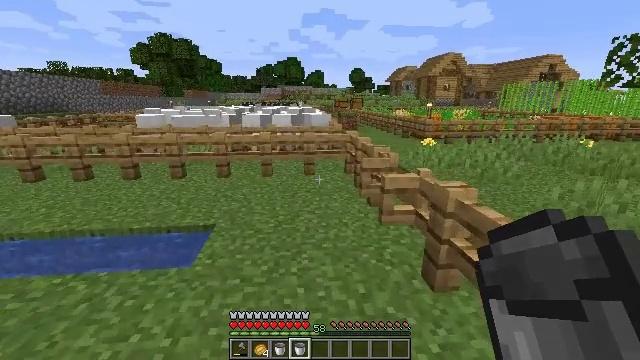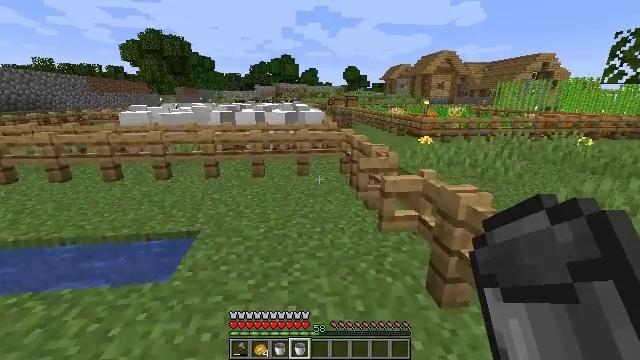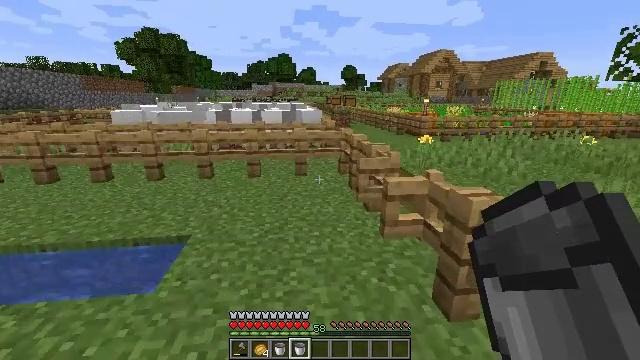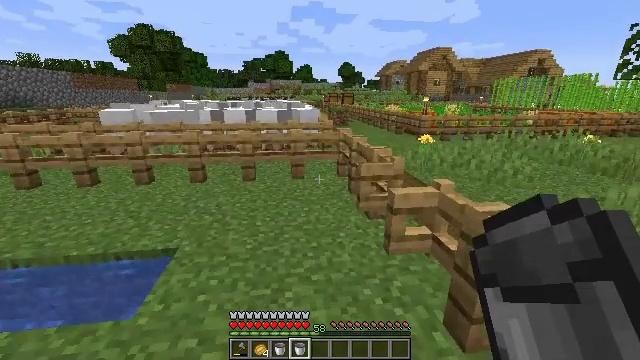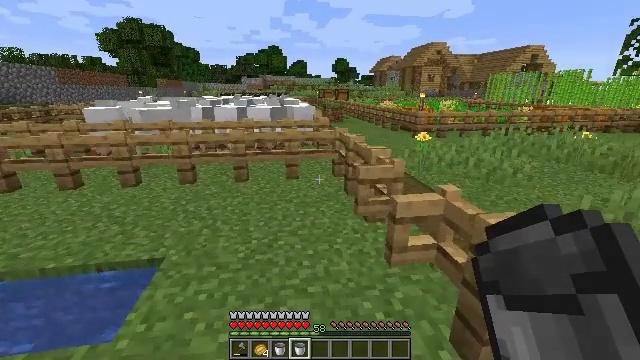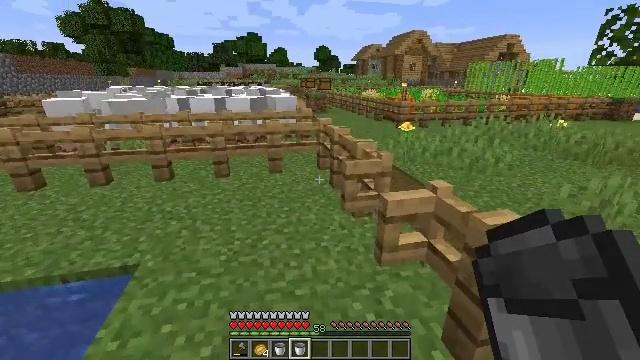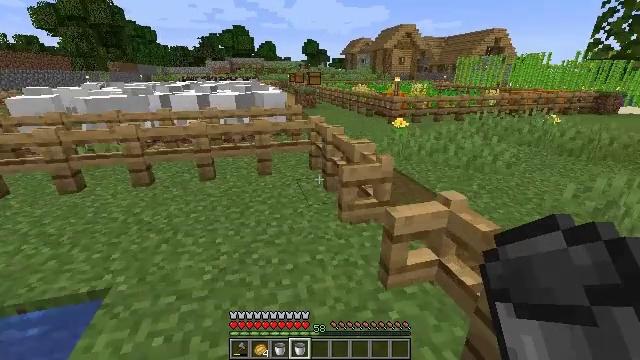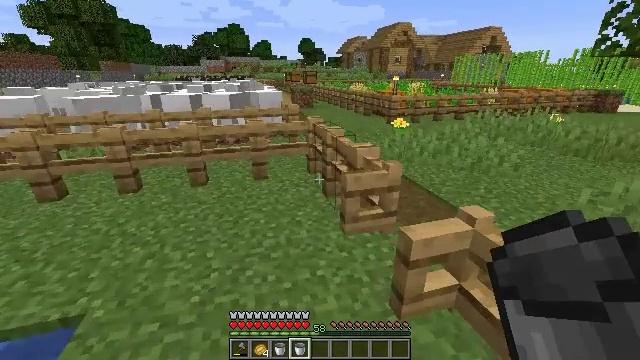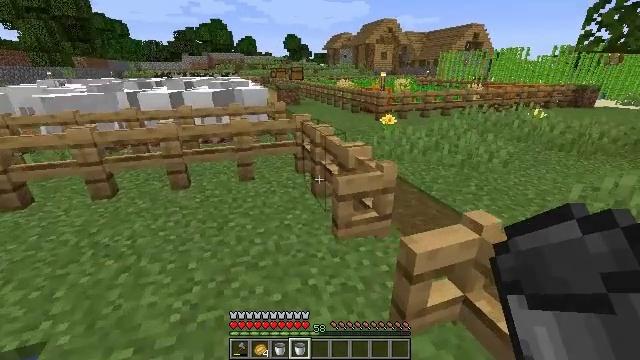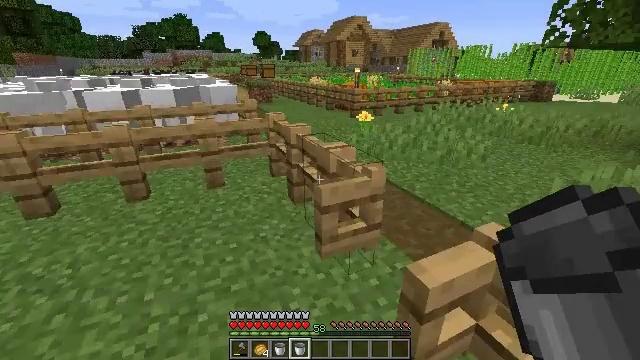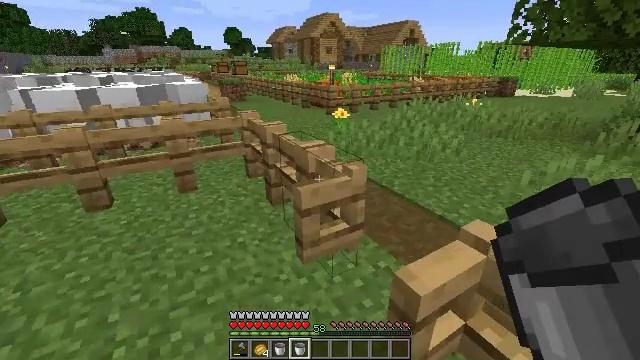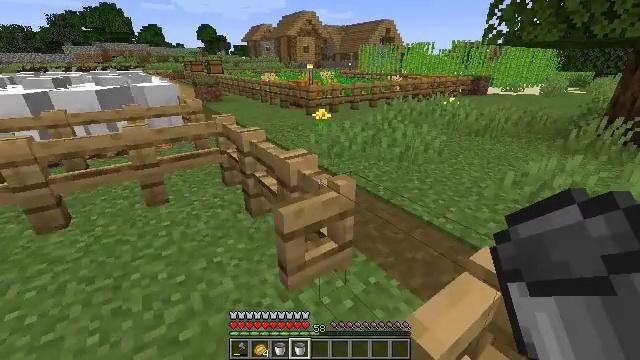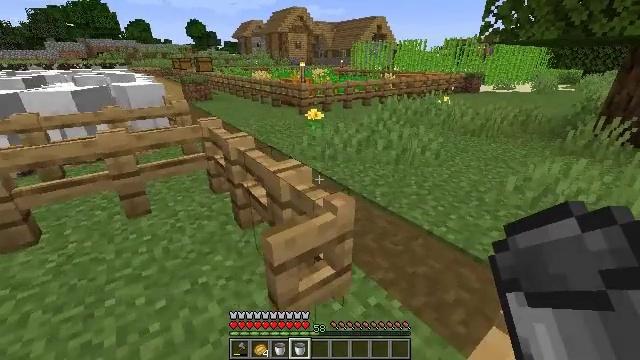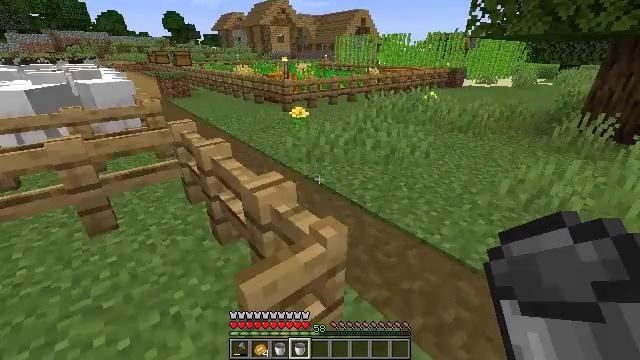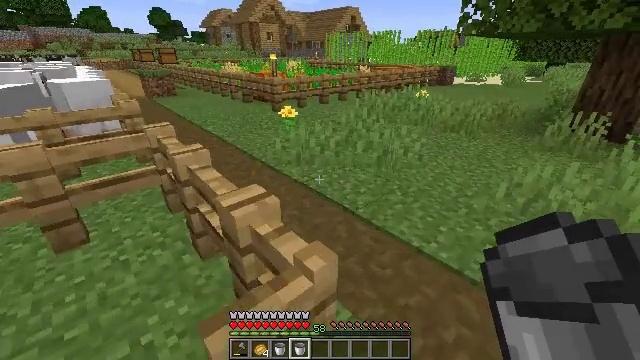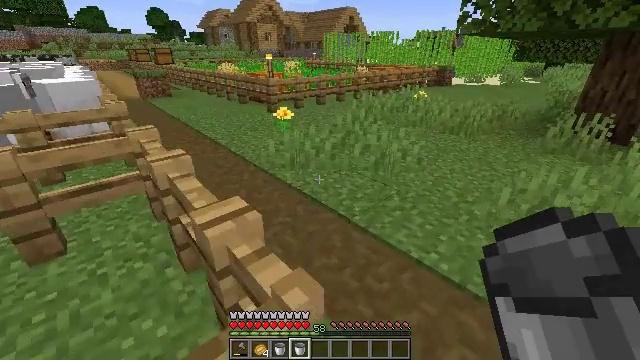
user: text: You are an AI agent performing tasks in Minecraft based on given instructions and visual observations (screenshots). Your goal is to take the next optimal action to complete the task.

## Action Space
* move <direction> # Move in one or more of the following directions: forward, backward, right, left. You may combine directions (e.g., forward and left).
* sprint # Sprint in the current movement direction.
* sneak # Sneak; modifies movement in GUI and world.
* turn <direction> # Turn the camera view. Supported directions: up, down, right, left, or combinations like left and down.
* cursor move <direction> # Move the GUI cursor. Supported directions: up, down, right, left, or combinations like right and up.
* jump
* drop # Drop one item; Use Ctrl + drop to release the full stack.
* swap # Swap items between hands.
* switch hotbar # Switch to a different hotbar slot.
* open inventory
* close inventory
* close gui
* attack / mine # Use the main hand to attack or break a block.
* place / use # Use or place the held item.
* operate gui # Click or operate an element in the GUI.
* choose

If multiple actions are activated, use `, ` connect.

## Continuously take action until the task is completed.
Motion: motion action
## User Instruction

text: Craft some pumpkin seeds.
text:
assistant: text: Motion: move forward, turn right
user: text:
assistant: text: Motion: move forward
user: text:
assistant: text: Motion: move forward
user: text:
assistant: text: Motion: move forward, turn right
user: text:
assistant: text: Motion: move forward, turn right and down
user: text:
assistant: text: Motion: move forward, turn right and down
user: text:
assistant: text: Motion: move forward
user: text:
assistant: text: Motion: move forward, turn right
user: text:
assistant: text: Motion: move forward, turn right
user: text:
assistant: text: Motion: move forward, turn right
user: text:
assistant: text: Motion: move forward, turn right
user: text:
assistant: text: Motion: move forward, turn right
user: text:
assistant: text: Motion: move forward, turn right and down
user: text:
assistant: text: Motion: move forward and move right, turn right
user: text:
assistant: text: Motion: move forward and move right
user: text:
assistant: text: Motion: move forward and move right
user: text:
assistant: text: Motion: move forward and move right
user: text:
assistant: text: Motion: move forward and move right, turn left
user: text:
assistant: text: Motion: move forward and move right, turn left
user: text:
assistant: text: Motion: move forward and move right, turn left
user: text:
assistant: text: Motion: move forward and move right, turn left
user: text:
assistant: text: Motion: move forward and move right, turn left and up
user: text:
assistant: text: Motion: move forward and move right, turn left and up
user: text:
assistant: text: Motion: move forward, turn left and up
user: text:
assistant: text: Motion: move forward, turn left
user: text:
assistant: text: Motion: move forward
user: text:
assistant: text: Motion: move forward
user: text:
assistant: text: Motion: move forward
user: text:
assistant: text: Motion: move forward
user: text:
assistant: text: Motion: move forward